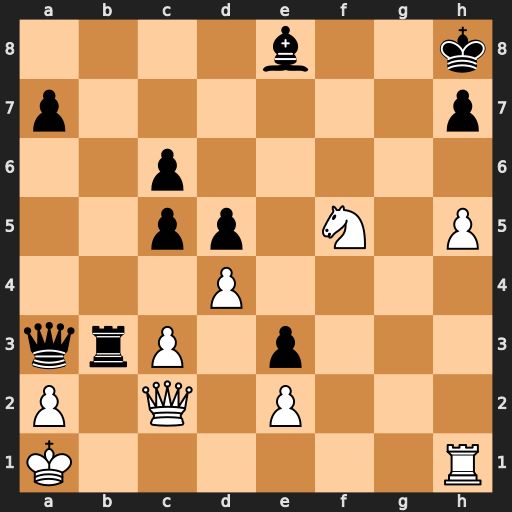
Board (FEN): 4b2k/p6p/2p5/2pp1N1P/3P4/qrP1p3/P1Q1P3/K6R
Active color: w
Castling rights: -
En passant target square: -
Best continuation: Qxb3 Qxb3 axb3